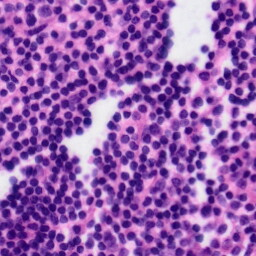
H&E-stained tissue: Tonsil